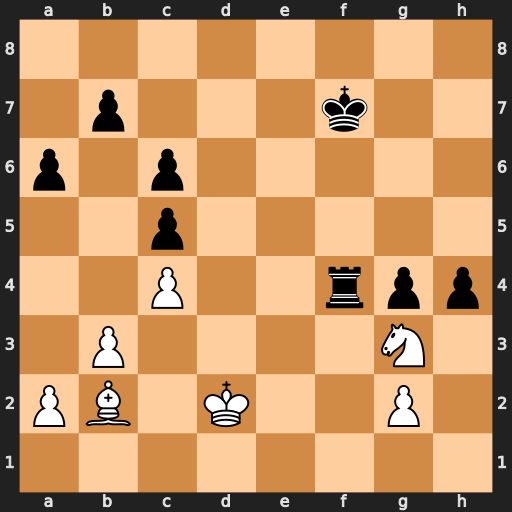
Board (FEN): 8/1p3k2/p1p5/2p5/2P2rpp/1P4N1/PB1K2P1/8
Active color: w
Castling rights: -
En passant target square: -
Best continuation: Ke3 Rd4 Bxd4 cxd4+ Kxd4